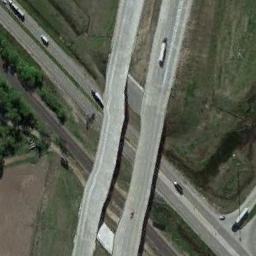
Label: overpass